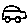
Label: car